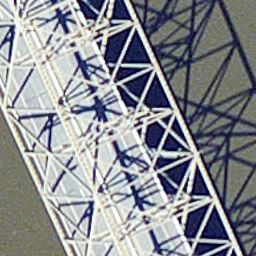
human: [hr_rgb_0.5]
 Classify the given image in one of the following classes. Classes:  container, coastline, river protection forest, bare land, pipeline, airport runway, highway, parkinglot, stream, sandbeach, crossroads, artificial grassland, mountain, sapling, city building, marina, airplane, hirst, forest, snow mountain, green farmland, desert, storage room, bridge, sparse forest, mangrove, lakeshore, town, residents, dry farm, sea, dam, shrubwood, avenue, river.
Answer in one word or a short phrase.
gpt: bridge